Около века назад австрийский учёный В. Гесс поднялся на воздушном шаре на высоту 5 км и измерил там уровень радиации. Оказалось, что он в девять раз превышал уровень радиации на поверхности земли. Это привело учёного в выводу о существовании космических лучей, состоящих из высокоэнергетических заряженных частиц, таких как протоны, электроны и атомные ядра. По современным данным, на них приходится около 20% природной радиации, получаемой человеком. Каким образом космические лучи получают свою огромную энергию? В этой задаче мы исследуем один из возможных механизмов их ускорения.
Часть A. Взрывы сверхновых Поскольку космические лучи по большей части состоят из заряженных частиц, они остаются в галактическом диске под действием магнитного поля, покидая его или поглощаясь галактическим веществом через среднее время $\tau=10\ млн\,лет$. Радиус галактического диска $R_G\approx5\cdot10^4\ св.лет$, толщина $D_G\approx10^3\ св. лет$, а плотность энергии космических лучей в нём $w=10^6\ \cfrac{эВ}{м^3}\ (1\ эВ\approx1.6\cdot10^{-19}\ Дж,$$\ 1\ св.год\approx1\cdot10^{16}\ м)$. Будем считать, что полная энергия космических лучей в галактике остаётся постоянной.
Найдите, какая мощность $\mathcal P$ космических лучей должна генерироваться в галактическом диске. Считается, что основным источником космических лучей являются $\itвзрывы$ $\itсверхновых$. Так называют взрывы массивных звёзд в конце их эволюционного пути. В результате взрыва образуются $\itнейтронные$ $\itзвёзды$, состоящие преимущественно из нейтронов и имеющие массу $M=1.3M_\odot$ ($M_\odot=2.0\cdot10^{30}\ кг$ — масса Солнца) и радиус $R\approx10\ км$. Плотность таких звёзд очень велика, а потому велика по величине и гравитационная потенциальная энергия. Будем считать, что вещество в нейтронной звезде распределено однородно.
Найдите гравитационную потенциальную энергию нейтронной звезды $U$. Выразите ответ через $M$, $R$ и гравитационную постоянную $G$. Энергия $-U$, высвобождающаяся при взрыве, по большей части уносится нейтрино, и лишь $\varepsilon=10^{-4}$ от этой энергии идёт на ускорение космических лучей.
Часть B. Ускорение Ферми Так как в межзвёздном пространстве есть только магнитное поле, частицы в космических лучах не могут ускоряться. Это, однако, противоречит экспериментальных данным. Механизм ускорения космических лучей был предложен Э. Ферми, исследованием этого механизма мы и будем заниматься в этой части задачи.  Рис. 1 Основная идея ускорения Ферми состоит в том, что лучи ускоряются за счёт многократного отражения от плазменного облака, возникающего при взрыве сверхновой. Поскольку данное облако расширяется очень быстро, на его границе возникает ударная волна. Введём ось $z$ перпендикулярно поверхности ударной волны, направив её от центра плазменного облака. Обозначим неподвижную систему координат как $O$, и рассмотрим заряженную частицу с $\gamma\gg1$, сталкивающуюся с фронтом ударной волны. В системе отсчёта $S$ плазменного облака, движущейся по оси $z$ со скоростью $v$, внутри облака существует только магнитное поле, которое поворачивает частицы, не изменяя их энергии, пока они не покинут облако, как показано на рисунке 1. Пусть угол падения и угол вылета частицы в системе $S$ равны $\theta_1$ и $\theta_2$ соответственно (рис. 2), а энергия частицы равна $E^*$. Т.к. $\gamma\gg1$, то для импульса частицы имеет место $p^*c=E^*$. Рис. 2
Найдите энергию $W_1$ космических лучей, поступающую в галактический диск в результате одного взрыва сверхновой. Найдите мощность $\Big($в $\cfrac{Дж}{год}\Big)$ космических лучей $\mathcal P'$, генерируемую при взрывах сверхновых, если частота таких взрывов в галактике $f=\cfrac1{100}\ год^{-1}$.
Выразите начальную $E$ и конечную $E'$ энергию частицы в системе отсчёта $O$ с помощью преобразований Лоренца через $E^*$, $\theta_1$, $\theta_2$ и $\beta\equiv\cfrac vc$.
Найдите относительное изменение энергии $\cfrac{\Delta E}E$. Выразите ответ через $\beta$, $\theta_1$ и $\theta_2$.
Выразите $\alpha\equiv\left\langle\cfrac{\Delta E}E\right\rangle$ через $\beta$, где $\left\langle\ldots\right\rangle$ обозначает усреднение по полусфере $0\le\theta\le\cfrac\pi2$. После выхода из плазменного облака космические лучи в течение некоторого времени разворачиваются обратно под действием магнитного поля плазмы, в итоге ускоряясь снова. Тогда после $N$ таких ускорений энергия космических лучей увеличится в $e^{\alpha N}$ раз. Однако не все космические лучи выходят из плазменного облака, и некоторая их часть $\delta\ (\delta\ll1)$ при каждом цикле ускорения остаётся там навсегда (рис. 3). Таким образом, вероятность того, что космический луч ускорится $N$ раз и не поглотится плазменным облаком, равна $e^{-N\delta}$.  Рис. 3
Найдите вероятность $P_E$ того, что энергия частицы будет больше $E$. Выразите ответ через $E$, $E_0$, $\delta$ и $\alpha$. Известно, что в ударной волне от взрыва сверхновой $\delta=\alpha$. Обозначим как $f_2(E)$ плотность вероятности иметь энергию $E$, т.е. величину, равную $\underset{\Delta E\to0}{\lim}\cfrac{P_{E+\Delta E}-P_E}{\Delta E}$.
Часть C. Распределение ядер бора Покинув область ускорения, заряженные частицы космических лучей ещё в течение долгого времени удерживаются магнитным полем галактики внутри галактического диска. Однако чем больше энергия частиц, тем легче они покидают галактический диск, поэтому их скорректированная плотность распределения имеет вид:\[f_3(E)=C'E^{-2}\times E^{-0.7}=C'E^{-2.7}.\]Известно, что в космических лучах ядер бора в $10$ раз меньше, чем ядер кислорода, хотя содержание бора в среднем по галактике оказывается на несколько порядков ниже. Это связано с тем, что ядра кислорода могут испускать протоны и нейтроны при столкновениях с межзвёздным газом, превращаясь в итоге в ядра бора. Для простоты будем считать, что энергия такого ядра бора в два раза меньше энергии исходного ядра кислорода, а вероятность превращения кислорода в бор от энергии ядер не зависит.
Найдите $f_2(E)$ с точностью до постоянного множителя $C$.
Найдите распределение $f_\mathrm B(E)$ ядер бора по энергии, т.е. плотность вероятности ядра иметь энергию $E$, с точностью до постоянного множителя $\hat C$.
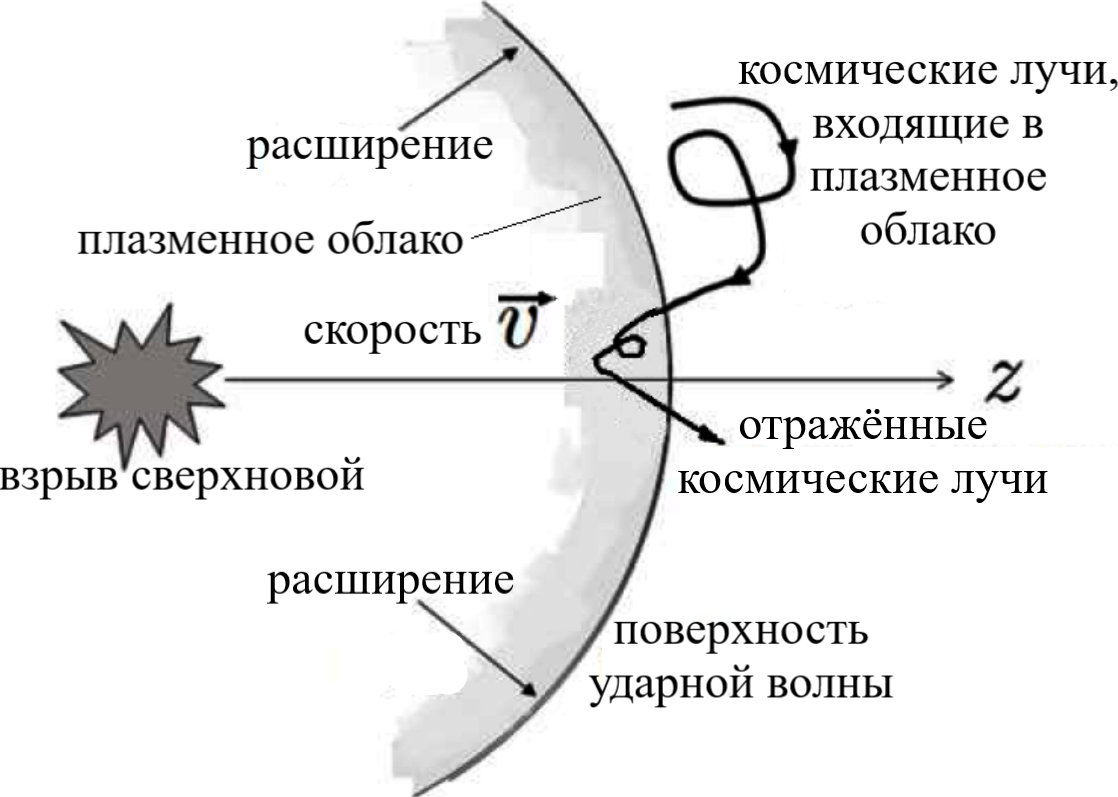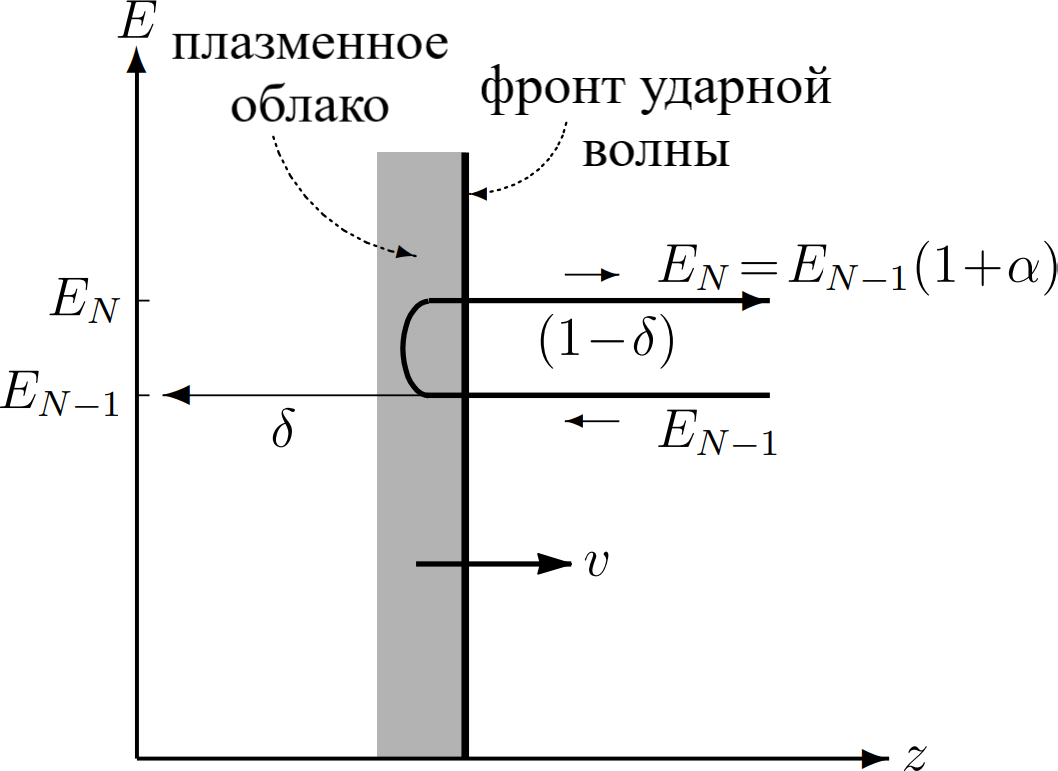
Найдите, какая мощность $\mathcal P$ космических лучей должна генерироваться в галактическом диске.
Ответ: \[\mathcal P=1.3\cdot10^{41}\ \frac{Дж}{год}\]

Найдите гравитационную потенциальную энергию нейтронной звезды $U$. Выразите ответ через $M$, $R$ и гравитационную постоянную $G$.
Ответ: \[U=-\frac35\frac{GM^2}R\]

Найдите энергию $W_1$ космических лучей, поступающую в галактический диск в результате одного взрыва сверхновой. Найдите мощность $\Big($в $\cfrac{Дж}{год}\Big)$ космических лучей $\mathcal P'$, генерируемую при взрывах сверхновых, если частота таких взрывов в галактике $f=\cfrac1{100}\ год^{-1}$.
Ответ: \[W_1=2.71\cdot10^{42}\ Дж,\quad\mathcal P'=2.71\cdot10^{40}\ \frac{Дж}{год}\]

Выразите начальную $E$ и конечную $E'$ энергию частицы в системе отсчёта $O$ с помощью преобразований Лоренца через $E^*$, $\theta_1$, $\theta_2$ и $\beta\equiv\cfrac vc$.
Ответ: \[\begin{array}{l}E=\gamma E^*(1-\beta\cos\theta_1)\\E'=\gamma E^*(1+\beta\cos\theta_2)\end{array}\]

Найдите относительное изменение энергии $\cfrac{\Delta E}E$. Выразите ответ через $\beta$, $\theta_1$ и $\theta_2$.
Ответ: \[\frac{\Delta E}E=\beta(\cos\theta_1+\cos\theta_2)\]

Выразите $\alpha\equiv\left\langle\cfrac{\Delta E}E\right\rangle$ через $\beta$, где $\left\langle\ldots\right\rangle$ обозначает усреднение по полусфере $0\le\theta\le\cfrac\pi2$.
Ответ: \[\alpha=\frac{4\beta}3\]

Найдите вероятность $P_E$ того, что энергия частицы будет больше $E$. Выразите ответ через $E$, $E_0$, $\delta$ и $\alpha$.
Ответ: \[P_E=\left(\frac E{E_0}\right)^{-\frac\delta\alpha}\]

Найдите $f_2(E)$ с точностью до постоянного множителя $C$.
Ответ: \[f_2(E)=CE^{-2}\]

Найдите распределение $f_\mathrm B(E)$ ядер бора по энергии, т.е. плотность вероятности ядра иметь энергию $E$, с точностью до постоянного множителя $\hat C$.
Ответ: \[f_B(E)=\hat CE^{-3.4}\]
Темы:
T, Гравитация, СТО, Кинематика СТО, Астрономия, Потенциальная энергия, Распределение